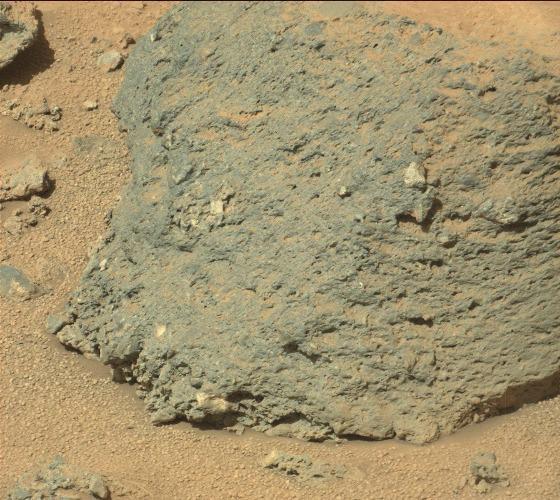
Terrain classes present: Bedrock, Gravel / Sand / Soil, Rock, Shadow